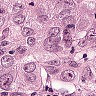
Metastatic tissue present: yes